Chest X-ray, PA view. Patient: 57 years old, sex F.
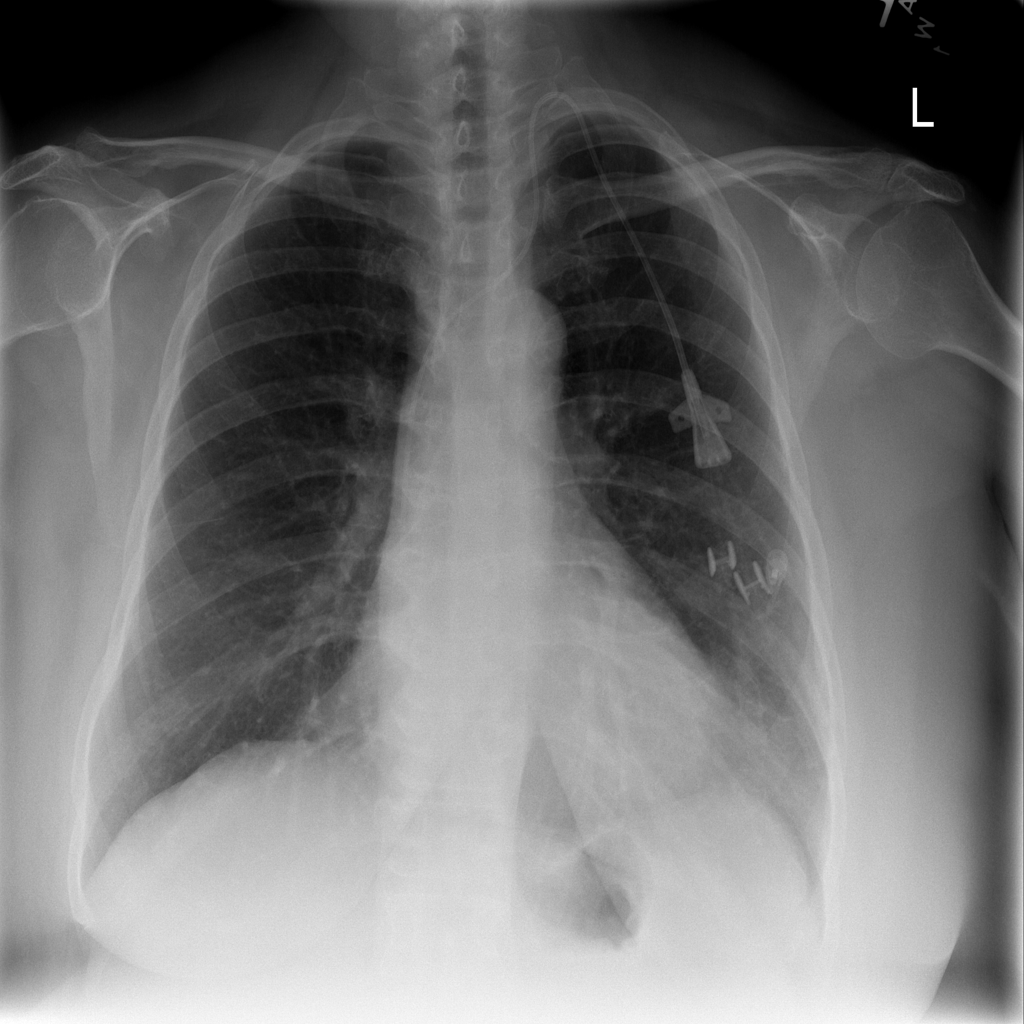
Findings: No Finding